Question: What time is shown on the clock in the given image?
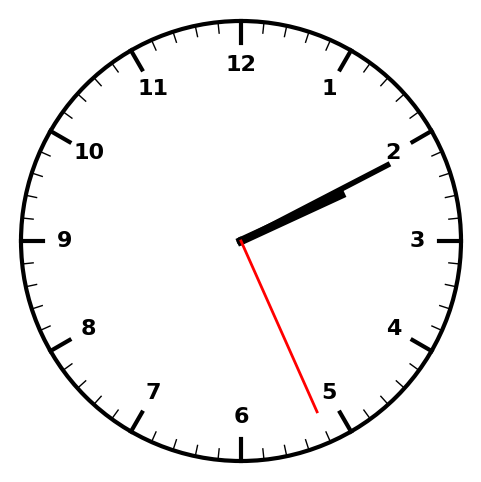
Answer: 02:10:26